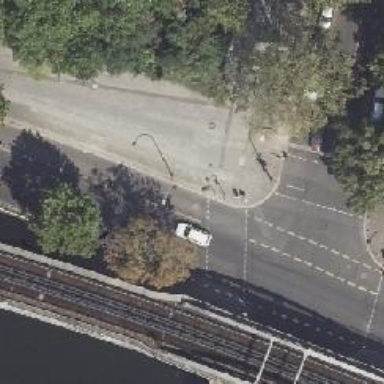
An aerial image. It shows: Road crossing with traffic signals.